Question: I'm trying to make a bar plot in ggplot with 2 values for each bin (fold change values from RNA-Seq and qPCR experiments):
'''
Gene FC expt se
a 1.02 RNA-Seq 0
b 2.79 RNA-Seq 0
c 1.63 RNA-Seq 0
d 0.84 RNA-Seq 0
e 0.81 RNA-Seq 0
f 1.45 RNA-Seq 0
g 1.27 RNA-Seq 0
h 1.72 RNA-Seq 0
i 2.52 RNA-Seq 0
a 0.84 qPCR 0.16
b 1.92 qPCR 0.15
c 1.14 qPCR 0.78
d 0.47 qPCR 0.76
e 0.95 qPCR 0.26
f 0.32 qPCR 0.51
g 0.92 qPCR 0.39
h 0.97 qPCR 0.61
i 1.73 qPCR 0.77
'''
My RNA-Seq values don't have error bars. As such I want to plot a barchart with:
- -
I'm not sure where my code (or input format) is going wrong:
'''
df <- read.table("stack.txt", header=TRUE)
limits <- aes(ymax = FC + se, ymin = FC)
dodge <- position_dodge(width = 0.9)
ggplot(data=df, aes(x=Gene, y=FC)) +
geom_errorbar(limits, position = dodge, width = 0.25) +
geom_bar(aes(fill=expt),colour="black", stat="identity", position = dodge)
'''
Which produces:

As you can see, the error bars are in the middle of each bin, rather than being onto of each bar. Any suggestions/comments would be hugely appreciated!
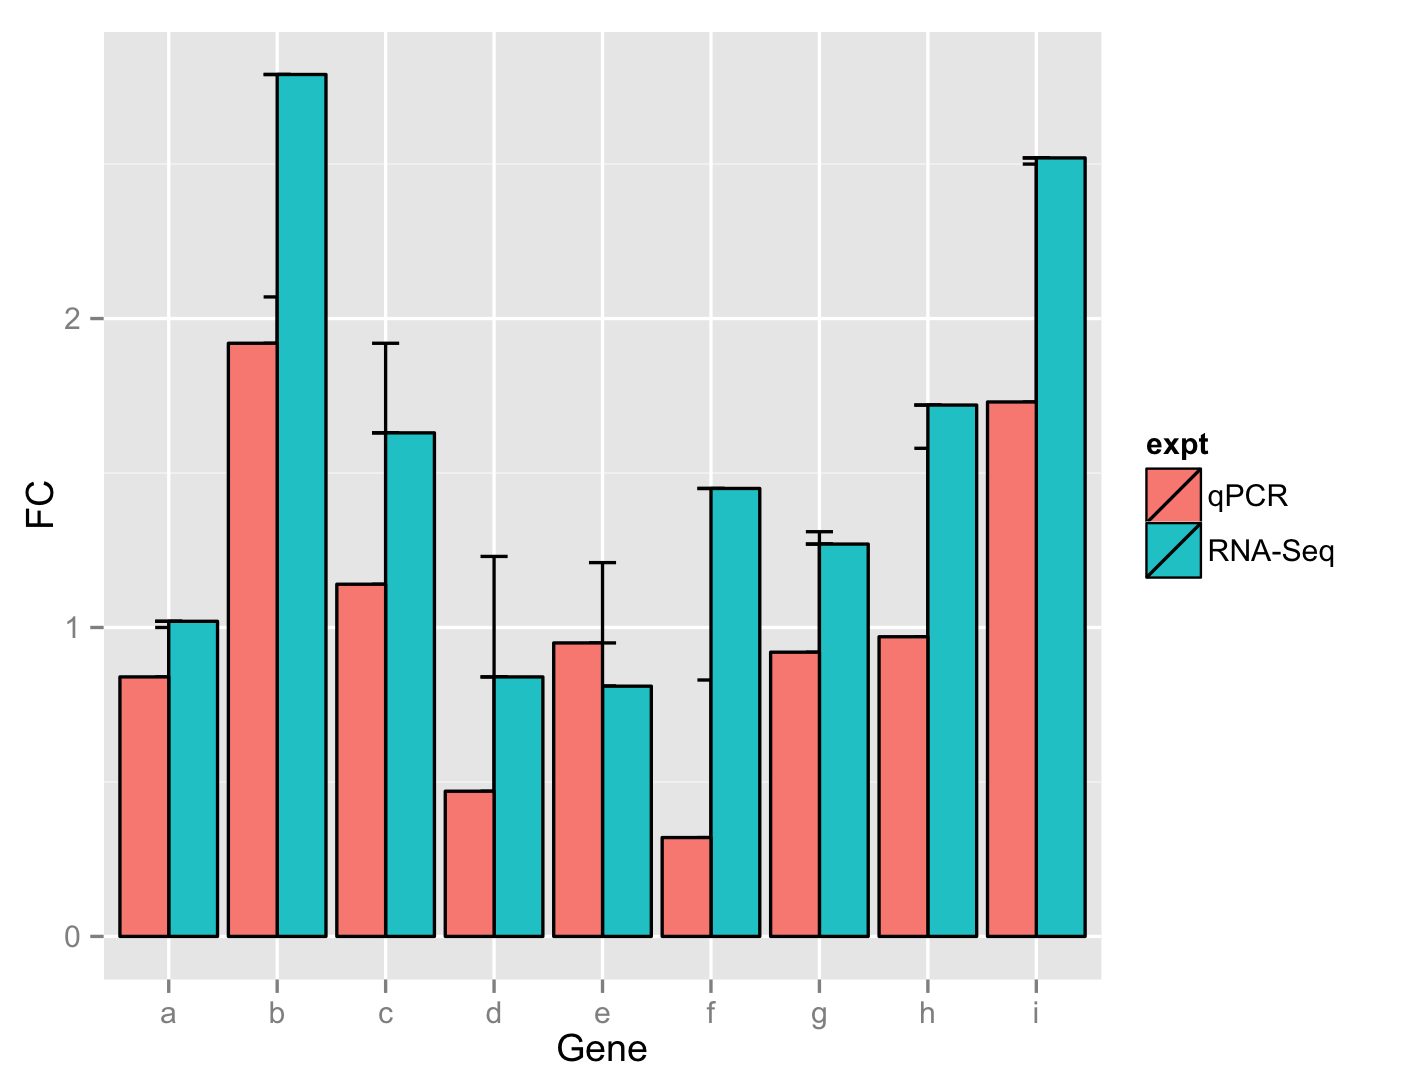
Answer: When you add the 'group' parameter to the 'aes', you will get the desired result:
'''
ggplot(data=df, aes(x=Gene, y=FC, fill=expt, group=expt)) +
geom_bar(colour="black", stat="identity", position = position_dodge(width = 0.9)) +
geom_errorbar(aes(ymax = FC + se, ymin = FC, group=expt),
position = position_dodge(width = 0.9), width = 0.25)
'''
this gives: